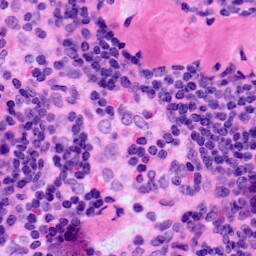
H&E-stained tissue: LymphNode